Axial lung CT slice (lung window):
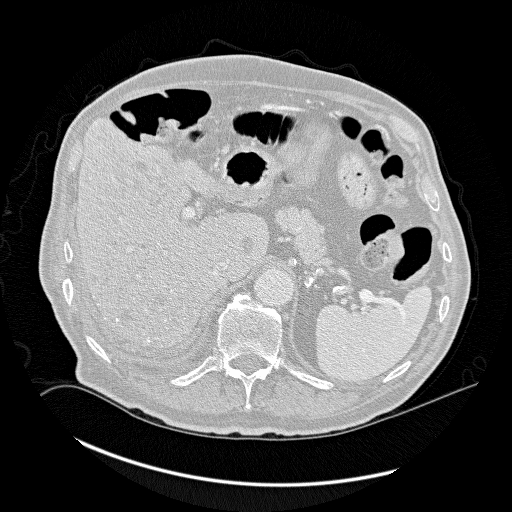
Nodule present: no